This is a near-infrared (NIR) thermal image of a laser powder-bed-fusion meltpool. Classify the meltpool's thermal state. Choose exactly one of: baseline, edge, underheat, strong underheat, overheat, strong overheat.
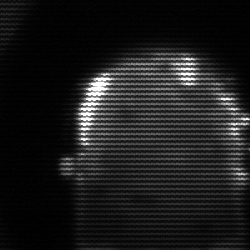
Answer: baseline